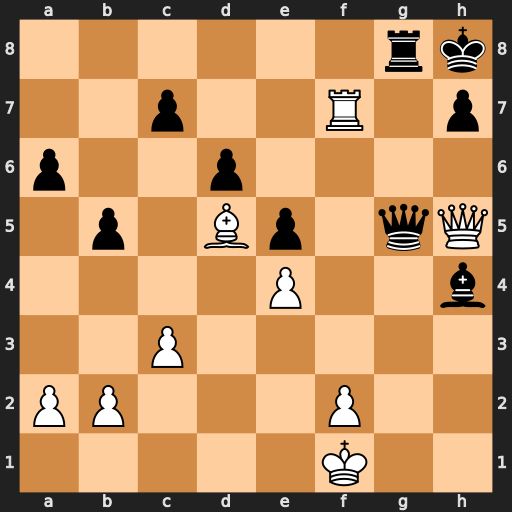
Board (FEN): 6rk/2p2R1p/p2p4/1p1Bp1qQ/4P2b/2P5/PP3P2/5K2
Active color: w
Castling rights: -
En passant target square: -
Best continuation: Qxh7#